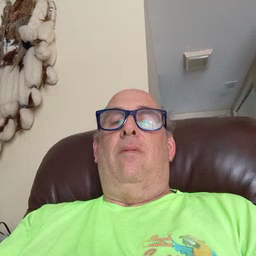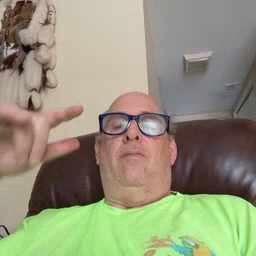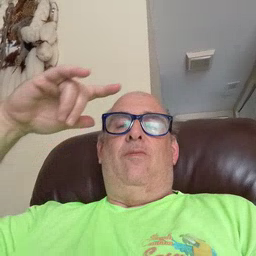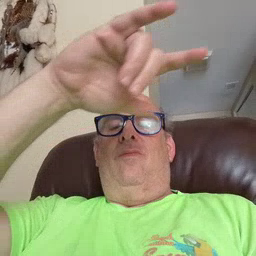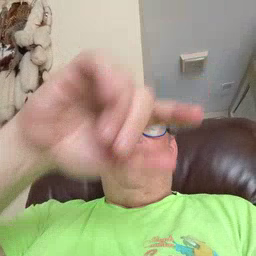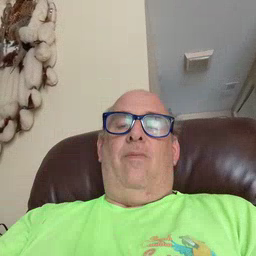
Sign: airplane